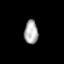
Tissue: prostate
Cell type: T cells
Senescence score: 0.3007
Nuclear area (px): 320
Mean DAPI intensity: 172.075